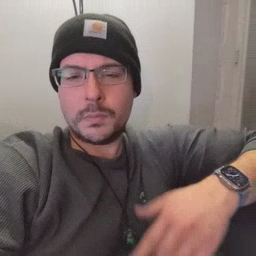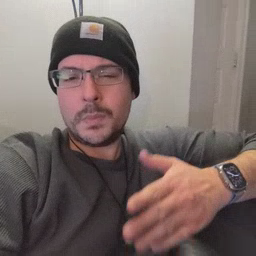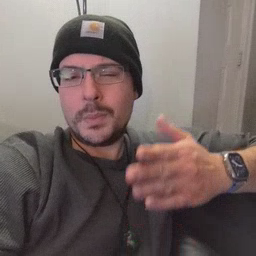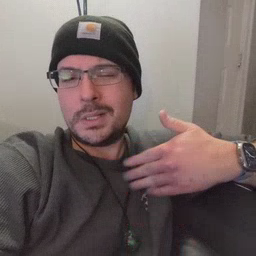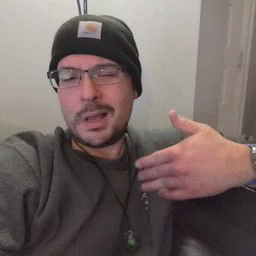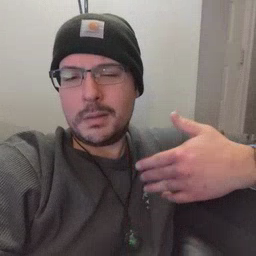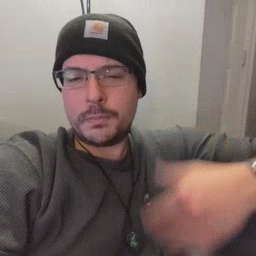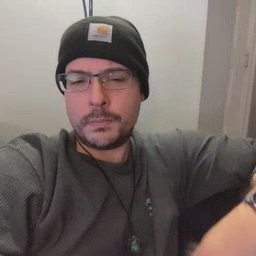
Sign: beside